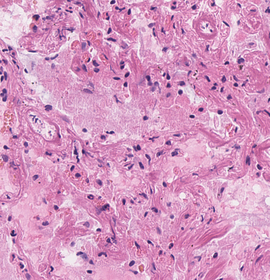
Tumor epithelial tissue: no
Tumor-associated stroma tissue: no
Normal tissue: yes